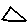
Label: triangle